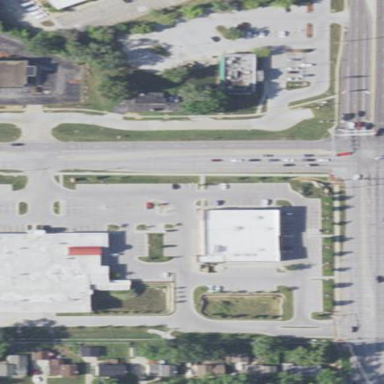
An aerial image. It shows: Retail area.